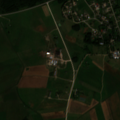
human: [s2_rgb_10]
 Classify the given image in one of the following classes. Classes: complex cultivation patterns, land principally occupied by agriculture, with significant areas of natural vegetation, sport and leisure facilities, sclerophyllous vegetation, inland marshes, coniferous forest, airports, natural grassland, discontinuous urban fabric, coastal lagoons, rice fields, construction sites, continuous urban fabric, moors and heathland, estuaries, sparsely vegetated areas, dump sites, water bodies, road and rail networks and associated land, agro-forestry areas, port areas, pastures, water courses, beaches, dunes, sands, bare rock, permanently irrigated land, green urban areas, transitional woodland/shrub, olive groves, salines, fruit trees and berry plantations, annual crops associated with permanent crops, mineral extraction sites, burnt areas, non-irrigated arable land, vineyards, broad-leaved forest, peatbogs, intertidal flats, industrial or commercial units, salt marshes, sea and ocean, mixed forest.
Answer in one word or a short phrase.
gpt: discontinuous urban fabric, non-irrigated arable land, pastures, complex cultivation patterns, mixed forest